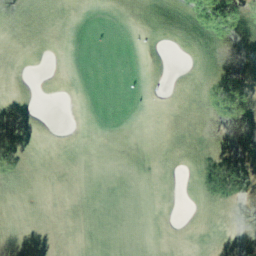
Label: golf course